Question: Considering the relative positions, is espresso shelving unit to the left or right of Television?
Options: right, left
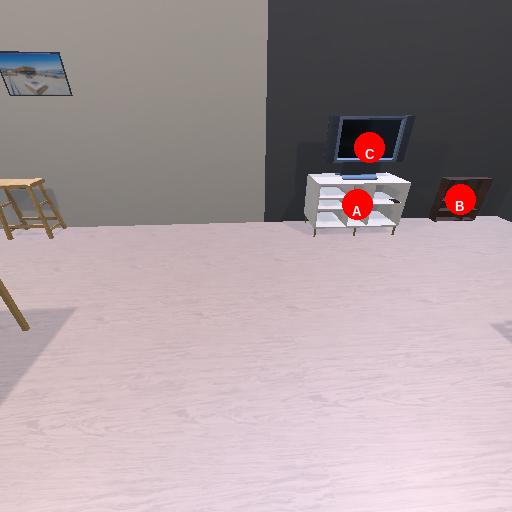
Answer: right